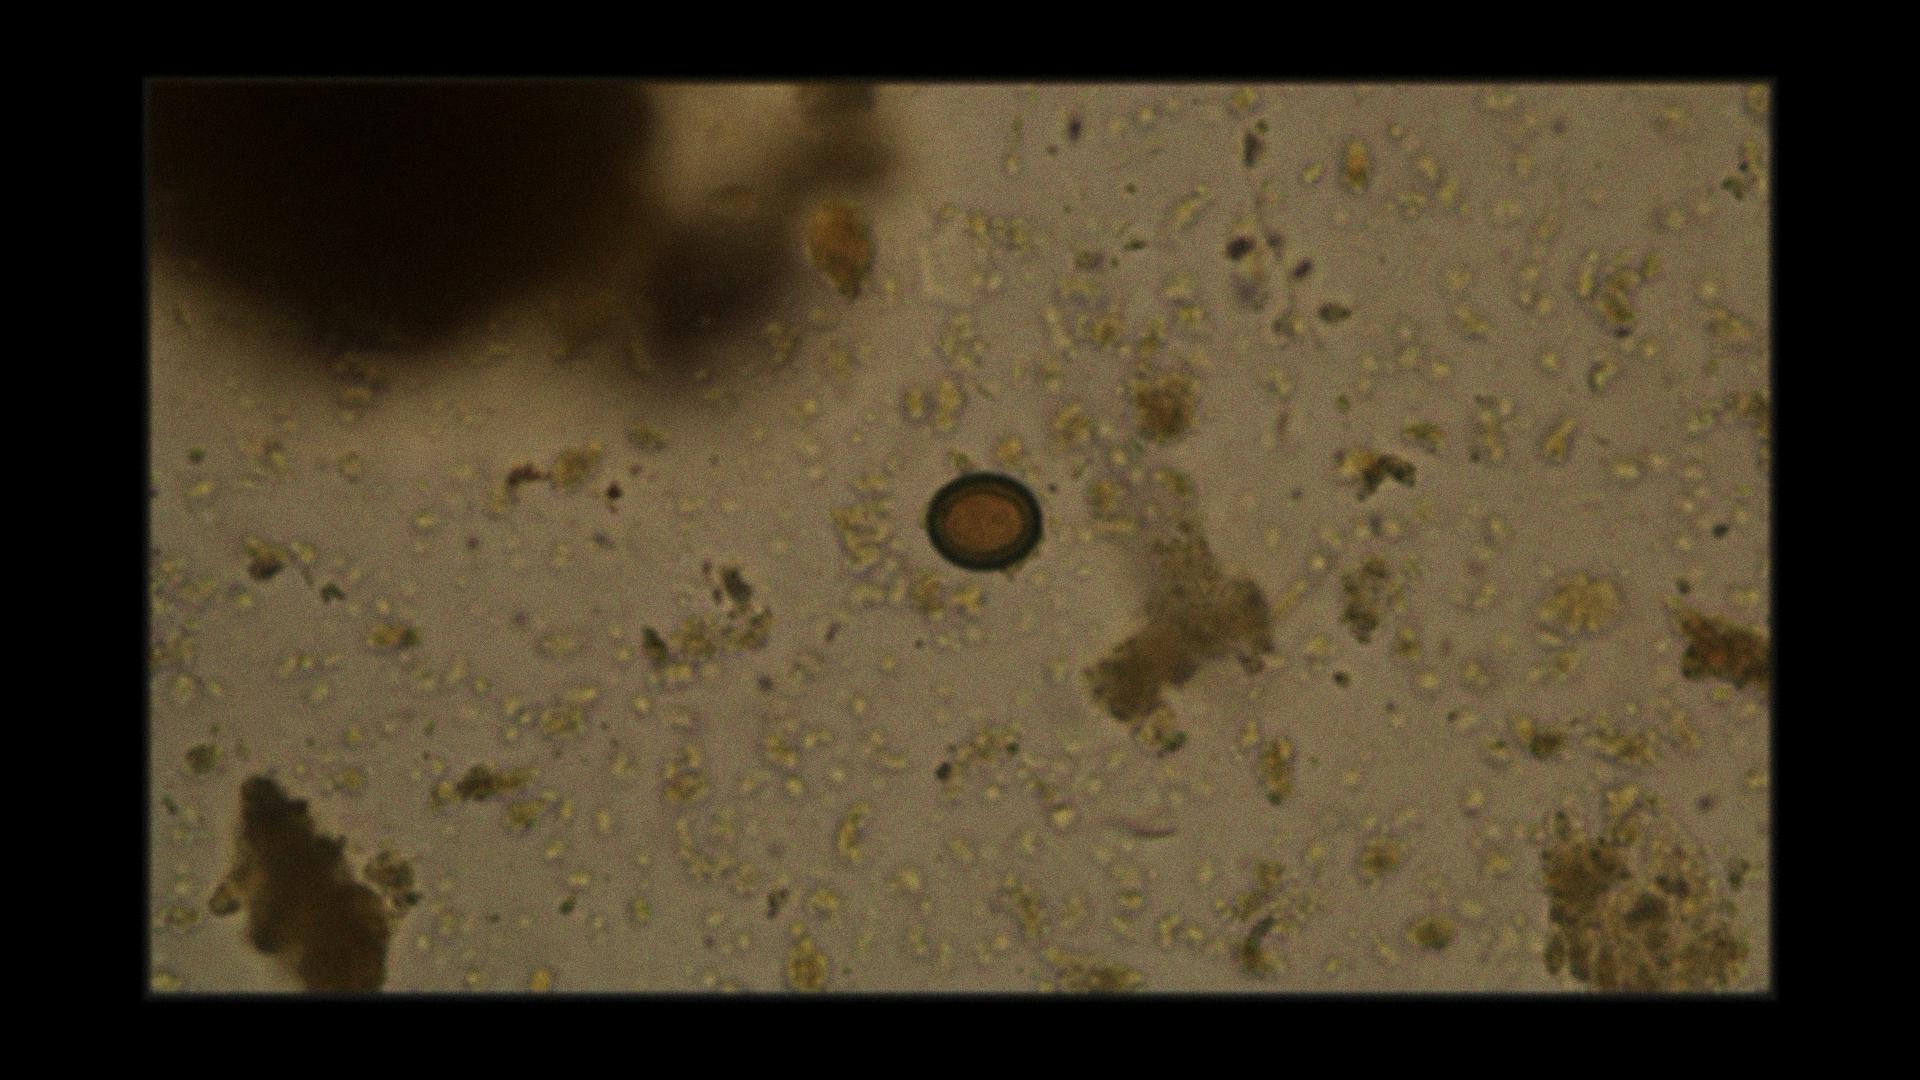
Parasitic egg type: Taenia spp. egg